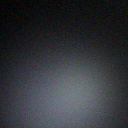
Screen state: off